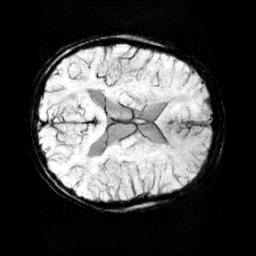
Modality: minIP
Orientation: axial
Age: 9
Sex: female
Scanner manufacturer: siemens
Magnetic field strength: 3 T
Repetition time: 0.027 s
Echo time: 0.02 s